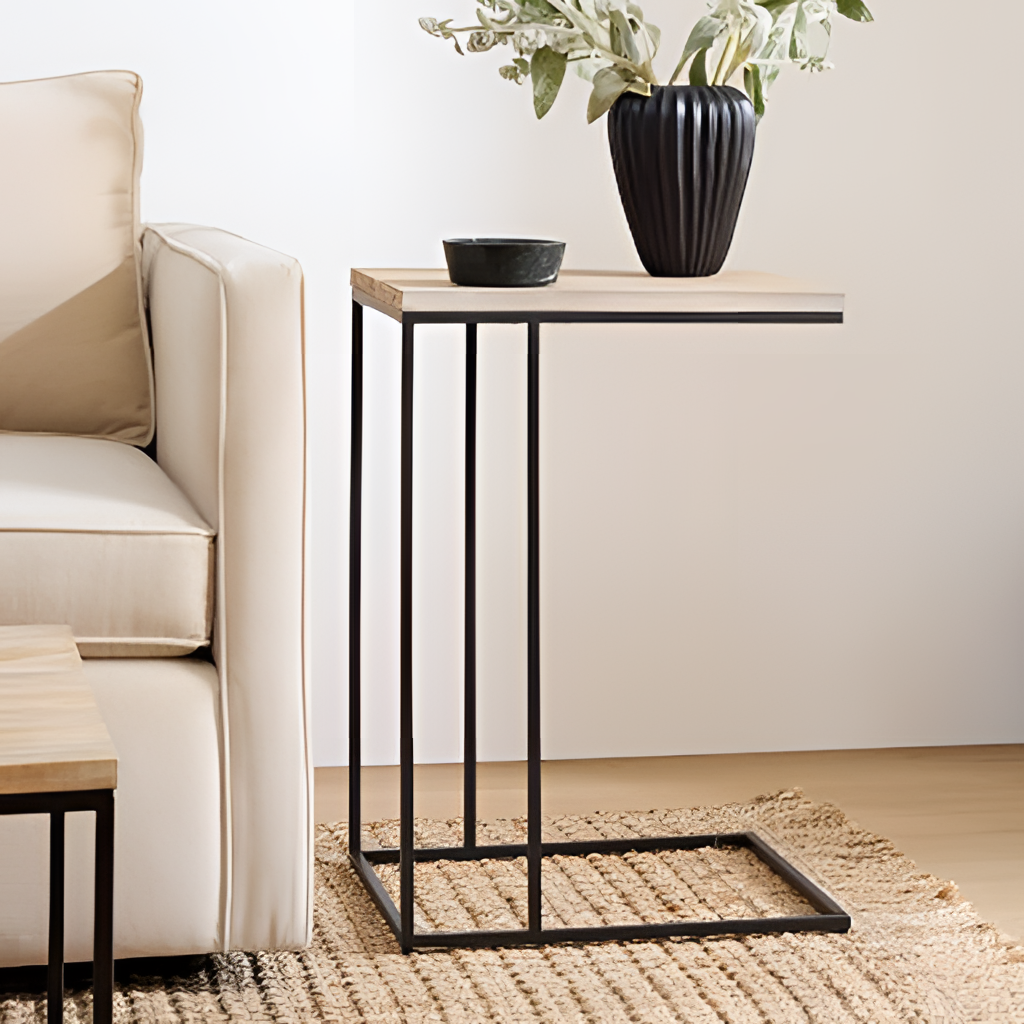
fabric sofa, living room, wood flooring, with plank pattern, minimalist, white paint wallpaper, with solid pattern